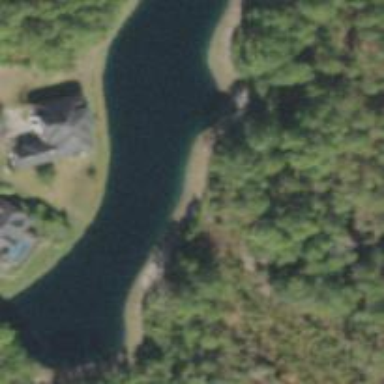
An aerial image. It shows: Reservoir of natural water.